Field crop: tomato
Growth stage: 1
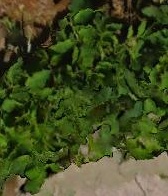
Species: tomato